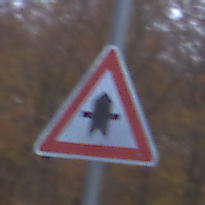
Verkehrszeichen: Vorfahrt
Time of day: SunriseSunset
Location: Outdoor (Nature)
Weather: PartlyCloudy
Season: Autumn
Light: Natural